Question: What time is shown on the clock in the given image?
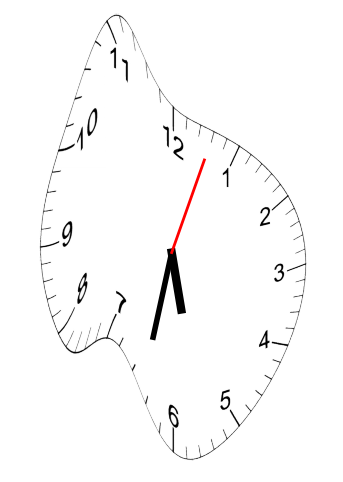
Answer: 05:32:03